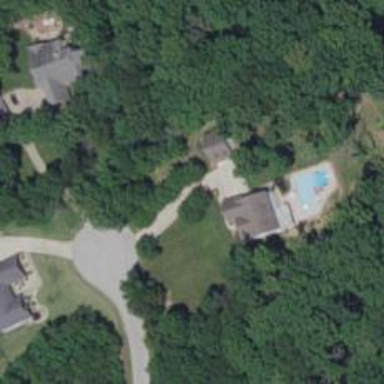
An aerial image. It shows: Driveway.